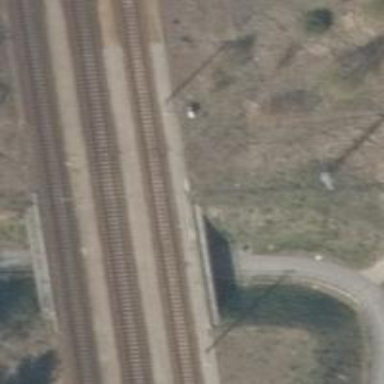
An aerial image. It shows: Bridge with electrified railway tracks featuring contact line.